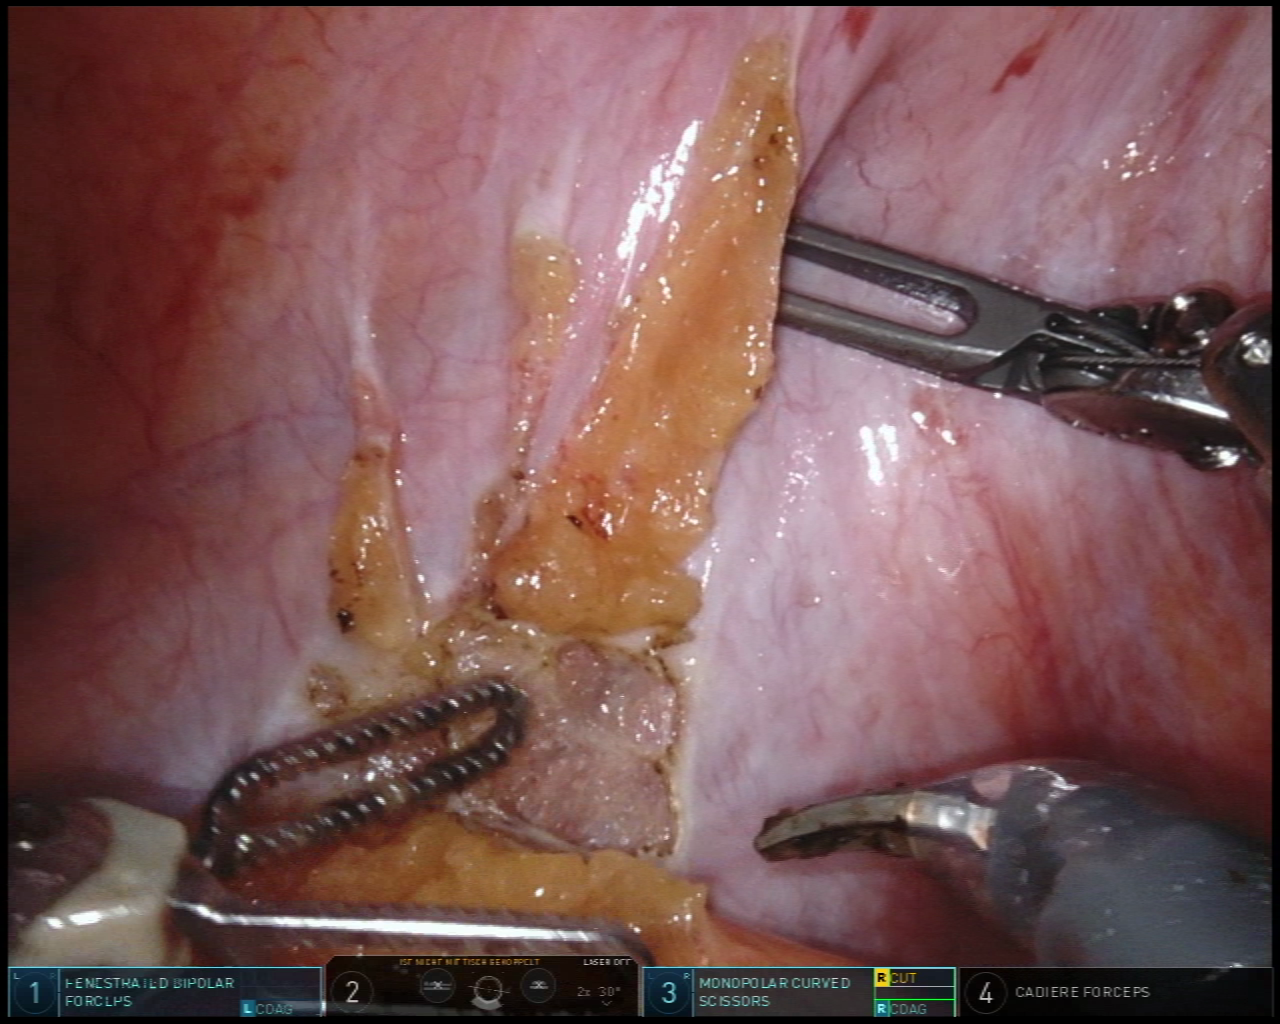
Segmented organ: abdominal_wall
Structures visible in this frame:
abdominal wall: yes
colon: no
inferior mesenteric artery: no
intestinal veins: no
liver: no
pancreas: no
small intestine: no
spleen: no
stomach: no
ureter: no
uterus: no
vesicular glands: no